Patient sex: M
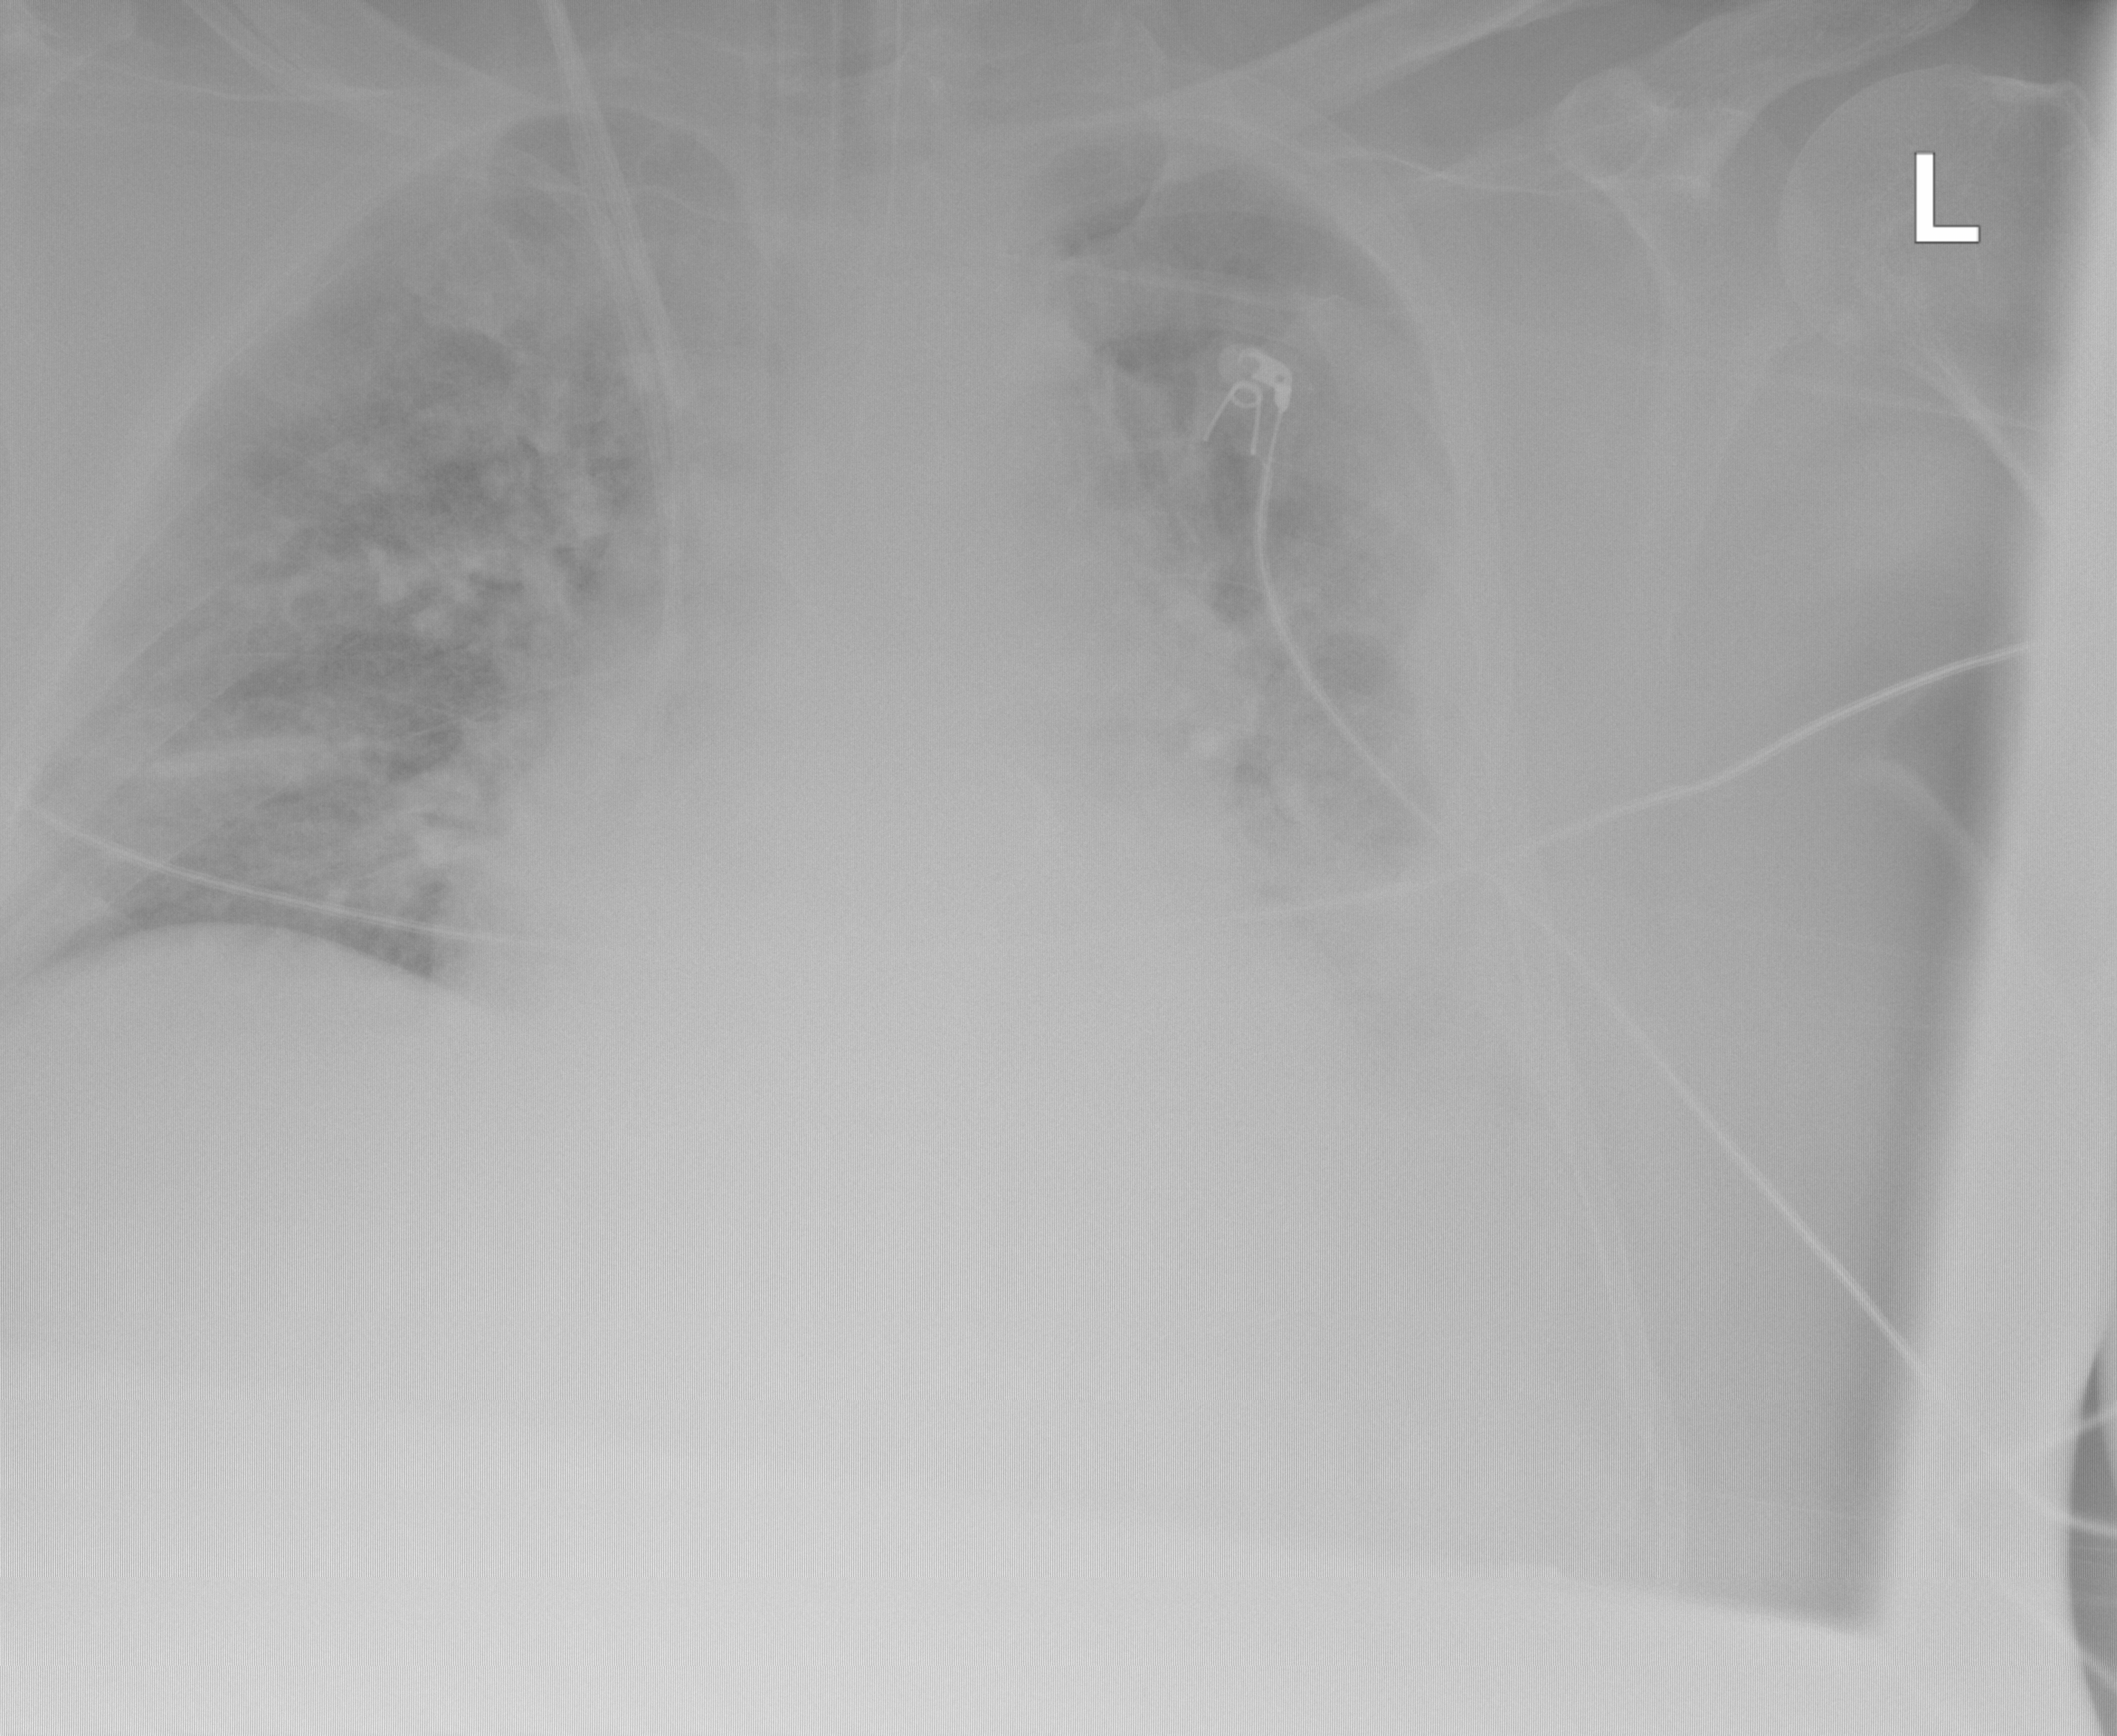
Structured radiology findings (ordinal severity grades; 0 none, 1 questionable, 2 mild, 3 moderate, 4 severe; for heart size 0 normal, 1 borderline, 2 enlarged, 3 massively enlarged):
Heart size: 2
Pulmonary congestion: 2
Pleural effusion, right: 0
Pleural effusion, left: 2
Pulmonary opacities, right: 1
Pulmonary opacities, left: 2
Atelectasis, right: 2
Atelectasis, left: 3